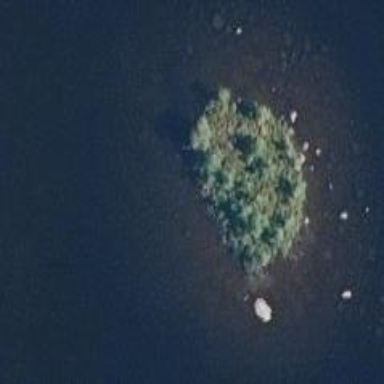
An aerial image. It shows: Islet.